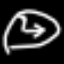
Label: clock